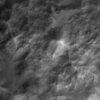
Label: not_dusty